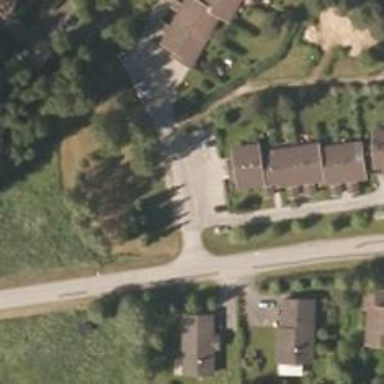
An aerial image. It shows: View of road.